Interaction volume radius: 10 \u00c5
Interaction volume height: 15 \u00c5
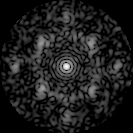
Disorder parameter: 0.6361